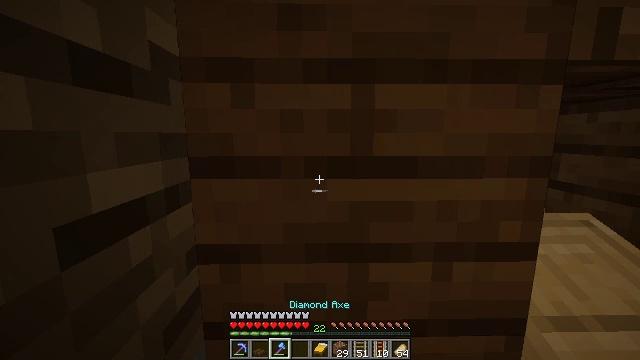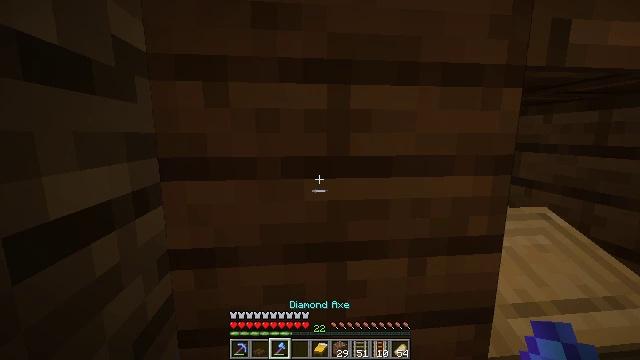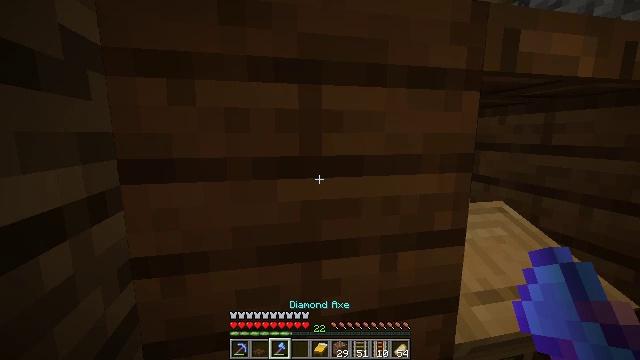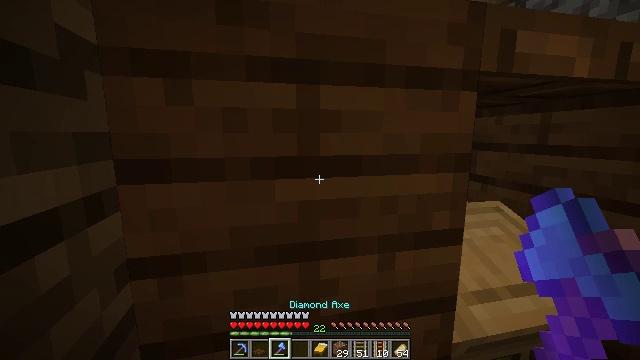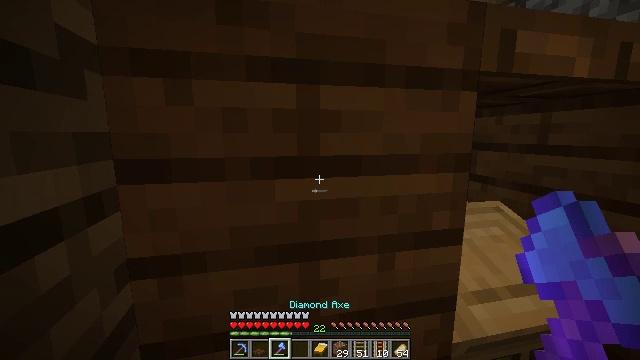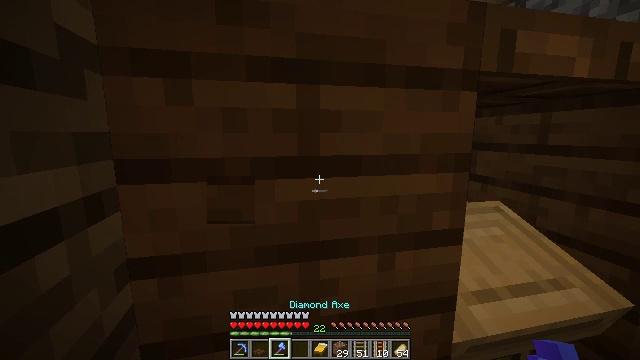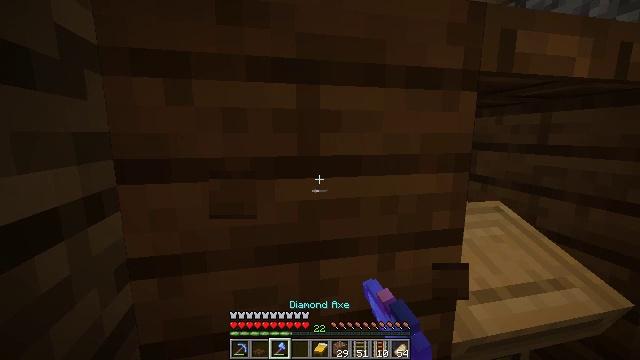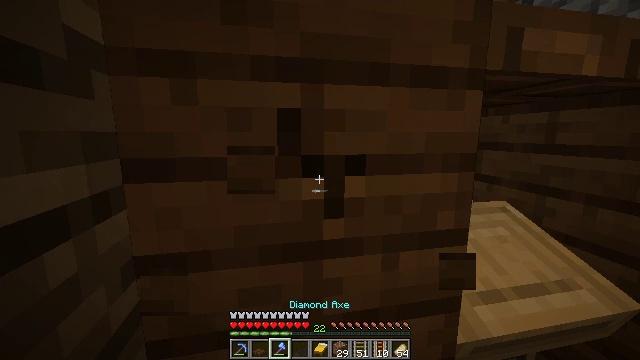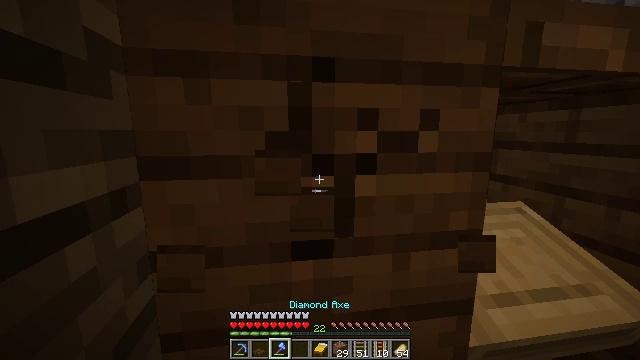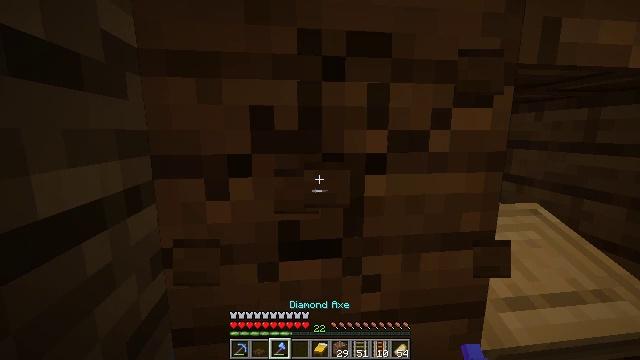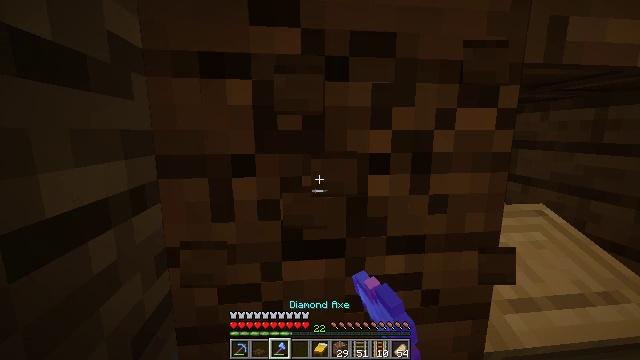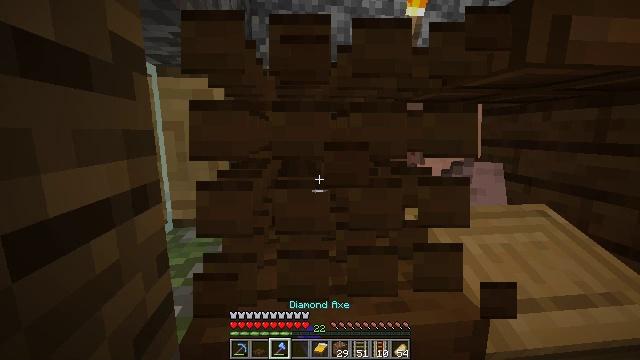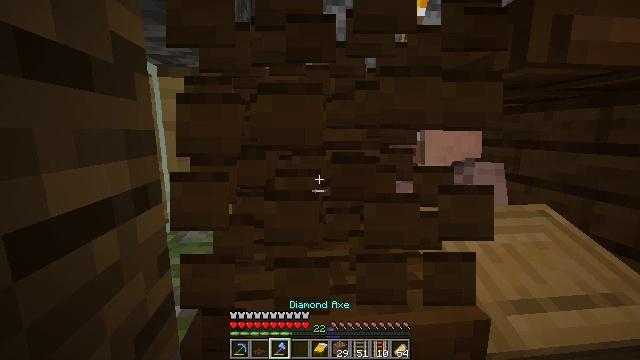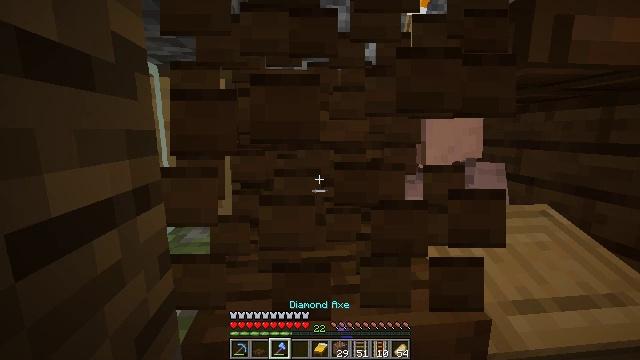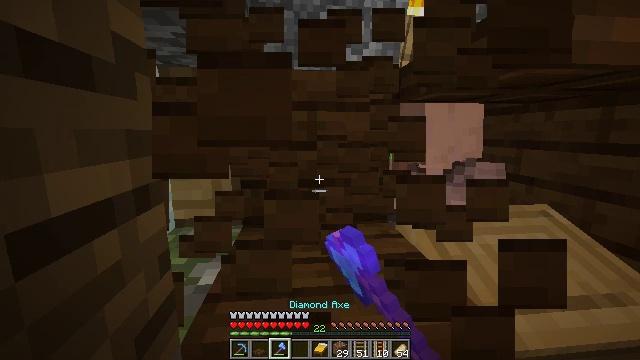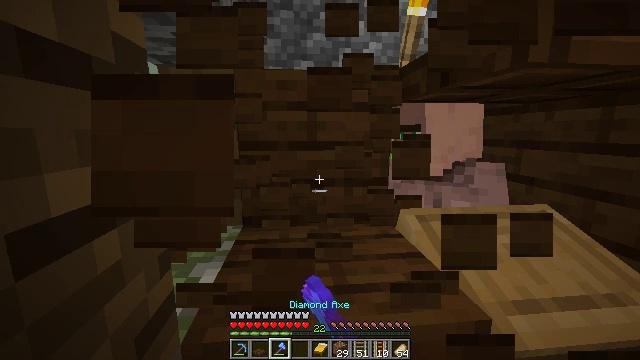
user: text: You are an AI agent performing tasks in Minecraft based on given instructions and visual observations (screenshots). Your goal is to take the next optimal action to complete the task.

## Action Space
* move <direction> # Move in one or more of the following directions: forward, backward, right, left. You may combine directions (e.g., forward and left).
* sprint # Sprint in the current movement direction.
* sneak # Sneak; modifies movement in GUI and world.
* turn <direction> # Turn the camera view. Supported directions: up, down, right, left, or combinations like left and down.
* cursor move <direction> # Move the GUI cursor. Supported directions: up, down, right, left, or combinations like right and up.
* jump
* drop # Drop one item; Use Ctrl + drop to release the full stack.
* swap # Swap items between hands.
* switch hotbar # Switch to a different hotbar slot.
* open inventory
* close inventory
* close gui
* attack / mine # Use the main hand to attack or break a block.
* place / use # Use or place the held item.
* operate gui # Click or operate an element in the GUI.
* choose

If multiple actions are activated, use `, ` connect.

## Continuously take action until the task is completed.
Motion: motion action
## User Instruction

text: Attack the dark oak planks to recycle them.
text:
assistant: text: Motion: turn right
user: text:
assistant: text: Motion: turn right
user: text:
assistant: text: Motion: no_op
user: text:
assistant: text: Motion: no_op
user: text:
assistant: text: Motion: attack / mine
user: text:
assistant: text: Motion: attack / mine
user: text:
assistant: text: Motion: attack / mine
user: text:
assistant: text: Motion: turn left, attack / mine
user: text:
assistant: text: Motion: turn left, attack / mine
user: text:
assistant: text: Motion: attack / mine
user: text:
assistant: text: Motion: attack / mine
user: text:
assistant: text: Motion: attack / mine
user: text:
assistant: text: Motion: attack / mine
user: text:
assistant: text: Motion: attack / mine
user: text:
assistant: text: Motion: attack / mine
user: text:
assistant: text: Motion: attack / mine